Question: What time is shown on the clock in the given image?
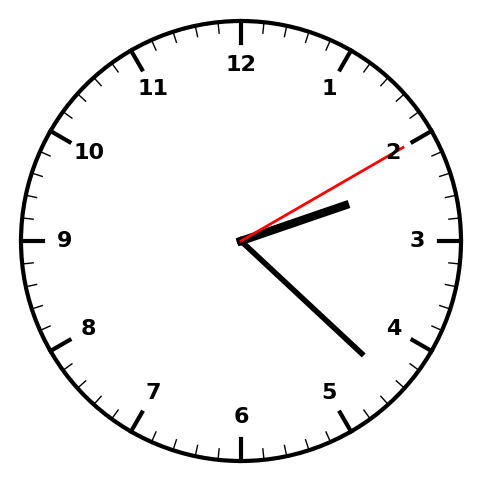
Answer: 02:22:10